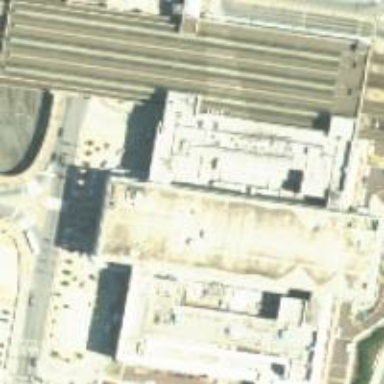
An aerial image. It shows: Train station building.